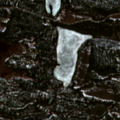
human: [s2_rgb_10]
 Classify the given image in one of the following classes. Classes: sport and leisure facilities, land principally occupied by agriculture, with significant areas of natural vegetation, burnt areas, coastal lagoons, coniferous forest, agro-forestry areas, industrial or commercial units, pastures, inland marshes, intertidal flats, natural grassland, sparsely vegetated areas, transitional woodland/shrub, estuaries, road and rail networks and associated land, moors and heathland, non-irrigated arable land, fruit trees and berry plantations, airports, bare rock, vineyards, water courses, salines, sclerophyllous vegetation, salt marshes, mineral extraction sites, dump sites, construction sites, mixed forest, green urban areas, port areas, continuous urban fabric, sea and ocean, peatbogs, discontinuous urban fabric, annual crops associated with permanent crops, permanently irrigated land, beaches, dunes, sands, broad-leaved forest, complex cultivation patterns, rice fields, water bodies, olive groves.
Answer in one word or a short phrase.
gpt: coniferous forest, mixed forest, transitional woodland/shrub